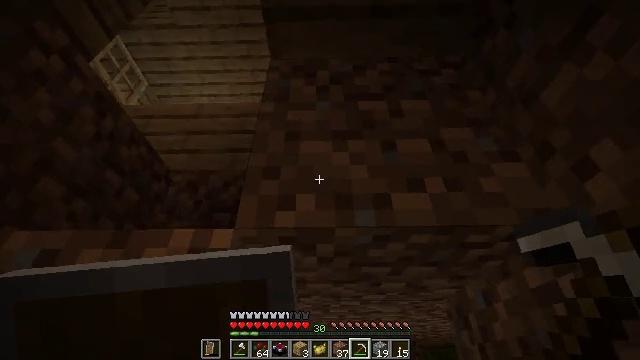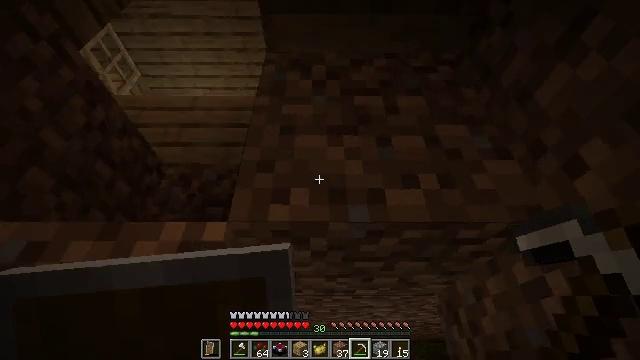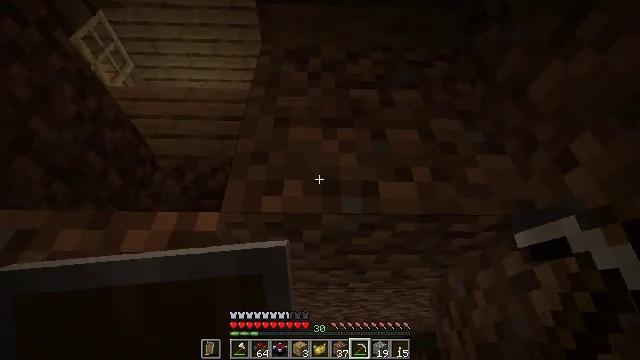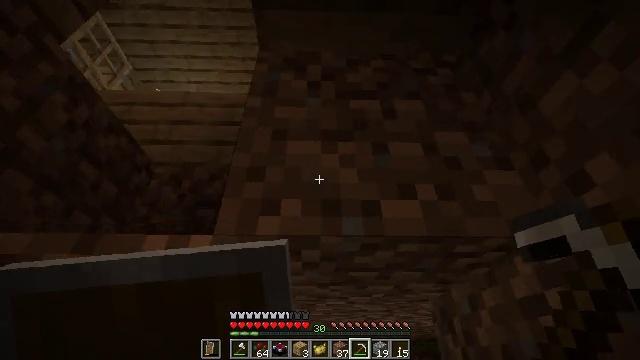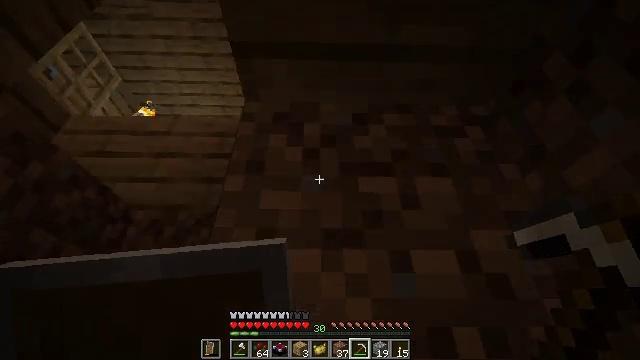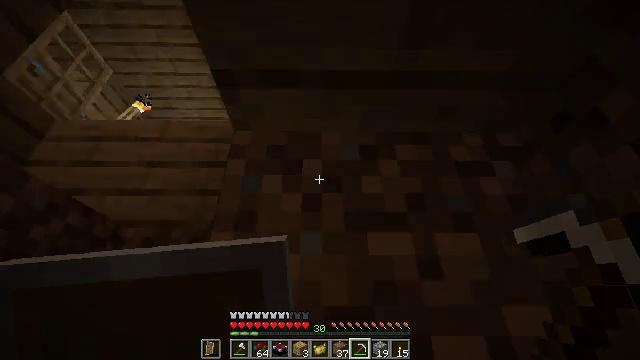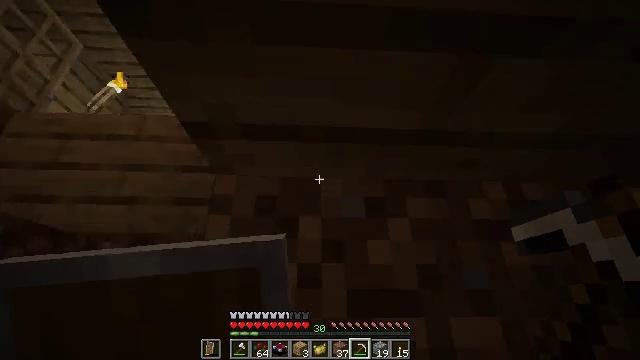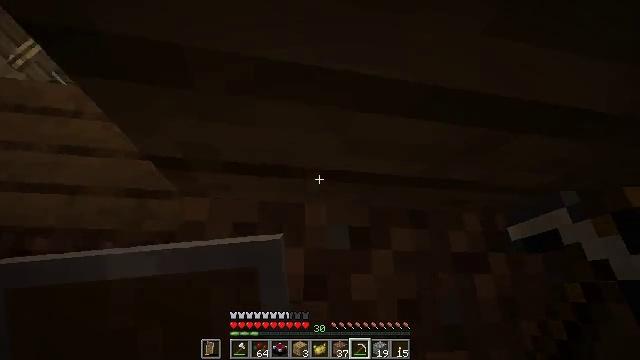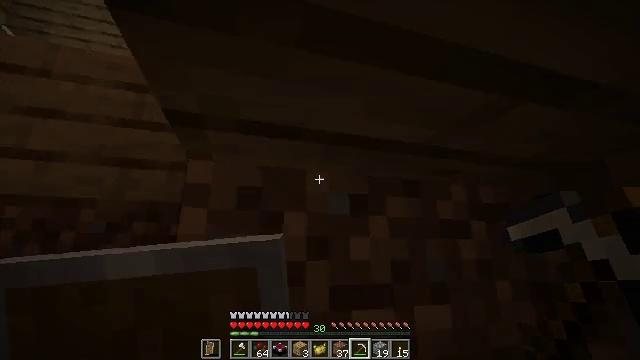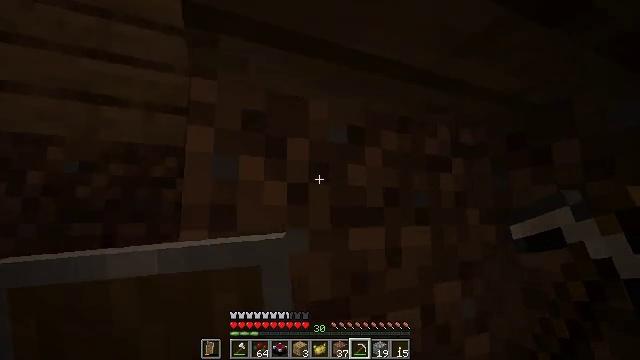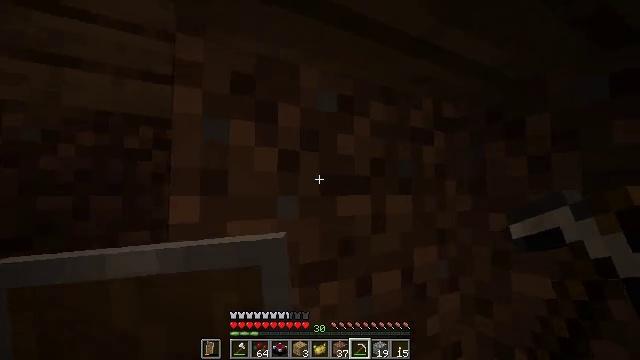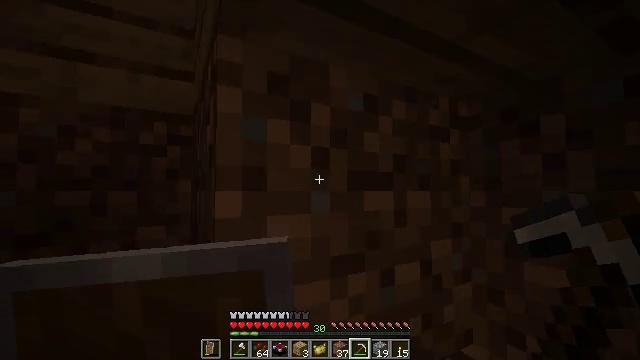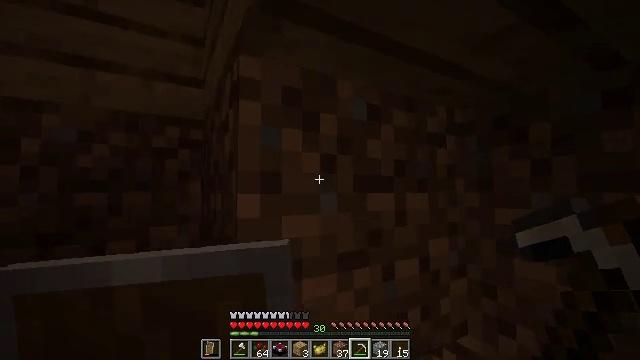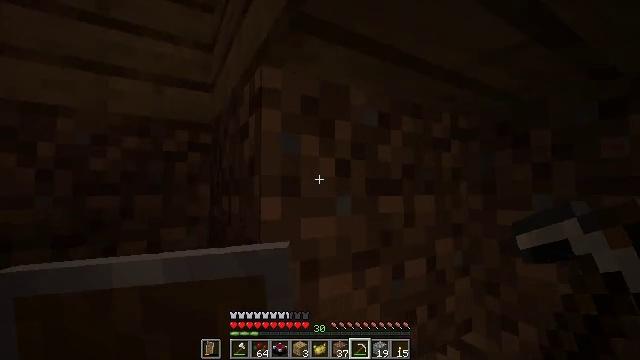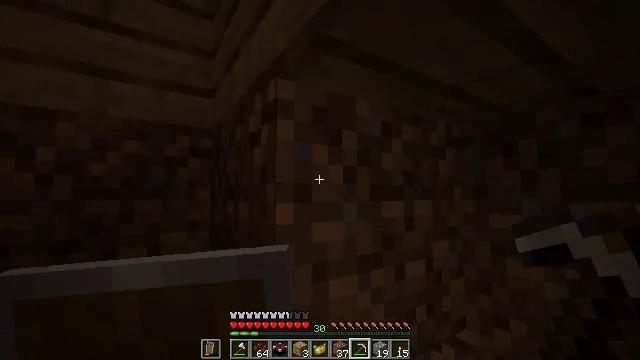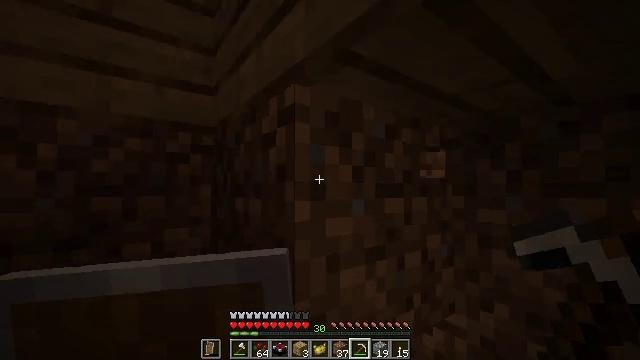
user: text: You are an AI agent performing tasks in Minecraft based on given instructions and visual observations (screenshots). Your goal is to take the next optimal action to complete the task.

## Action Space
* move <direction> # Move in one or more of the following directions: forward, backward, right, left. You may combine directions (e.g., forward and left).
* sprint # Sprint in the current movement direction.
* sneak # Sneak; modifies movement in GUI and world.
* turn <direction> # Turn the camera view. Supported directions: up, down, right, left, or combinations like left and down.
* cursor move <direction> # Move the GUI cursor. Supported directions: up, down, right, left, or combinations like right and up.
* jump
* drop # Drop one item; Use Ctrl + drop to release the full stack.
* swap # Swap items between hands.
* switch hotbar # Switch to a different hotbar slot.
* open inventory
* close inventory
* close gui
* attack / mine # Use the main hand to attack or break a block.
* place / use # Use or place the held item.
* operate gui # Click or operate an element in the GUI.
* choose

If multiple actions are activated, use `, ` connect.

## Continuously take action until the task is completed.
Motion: motion action
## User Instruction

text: Break the dirt block.
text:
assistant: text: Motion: move left, turn right
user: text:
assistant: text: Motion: turn right and down
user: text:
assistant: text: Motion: move left, jump
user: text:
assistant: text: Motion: move left, jump
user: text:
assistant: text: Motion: move left, turn down, jump
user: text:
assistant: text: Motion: move left, turn right and down, jump
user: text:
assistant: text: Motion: move left, turn right and down
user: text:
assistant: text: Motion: move left, turn right and down
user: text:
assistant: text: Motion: move left, turn right and down
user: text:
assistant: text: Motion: turn right and down
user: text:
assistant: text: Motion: turn right and down
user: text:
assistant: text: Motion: move back
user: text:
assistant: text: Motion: move back
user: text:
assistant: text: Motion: move back, turn right
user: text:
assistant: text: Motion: move back, turn right and down, attack / mine
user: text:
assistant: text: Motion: turn right, attack / mine
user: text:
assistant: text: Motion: turn right and down, attack / mine
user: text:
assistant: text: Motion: turn right and down, attack / mine
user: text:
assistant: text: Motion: turn down, attack / mine
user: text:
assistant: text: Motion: attack / mine
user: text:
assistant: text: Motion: attack / mine
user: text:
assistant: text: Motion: attack / mine
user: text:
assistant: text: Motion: attack / mine
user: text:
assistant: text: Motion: attack / mine
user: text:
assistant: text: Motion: attack / mine
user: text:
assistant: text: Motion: attack / mine
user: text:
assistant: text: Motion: attack / mine
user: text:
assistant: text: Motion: attack / mine
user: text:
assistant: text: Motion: attack / mine
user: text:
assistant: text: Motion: attack / mine